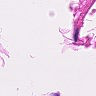
Metastatic tissue present: no